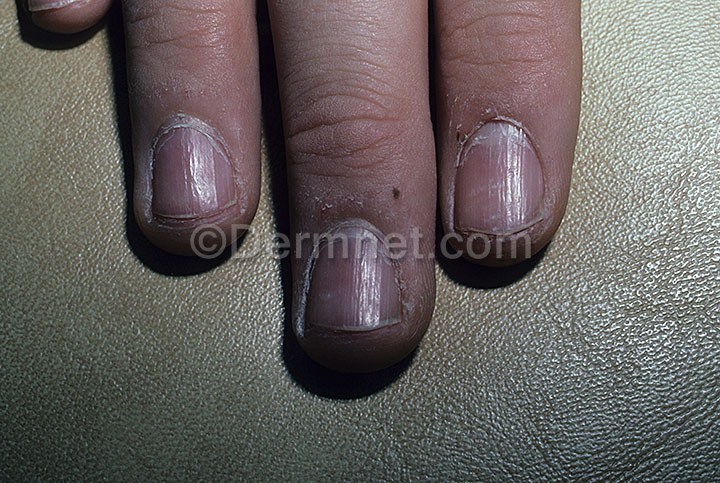
Disease: Nail Fungus and other Nail Disease